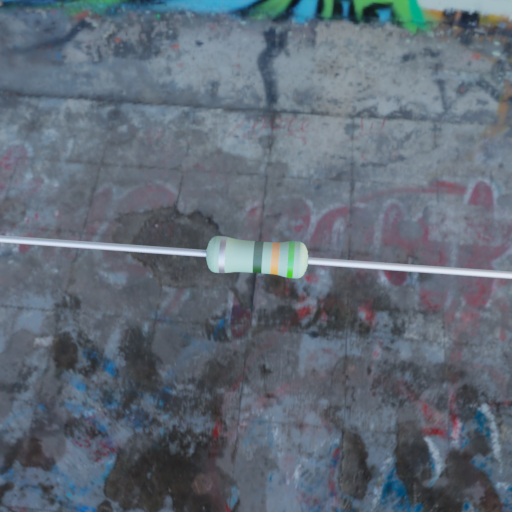
Resistor colour bands (in order): silver, black, orange, green